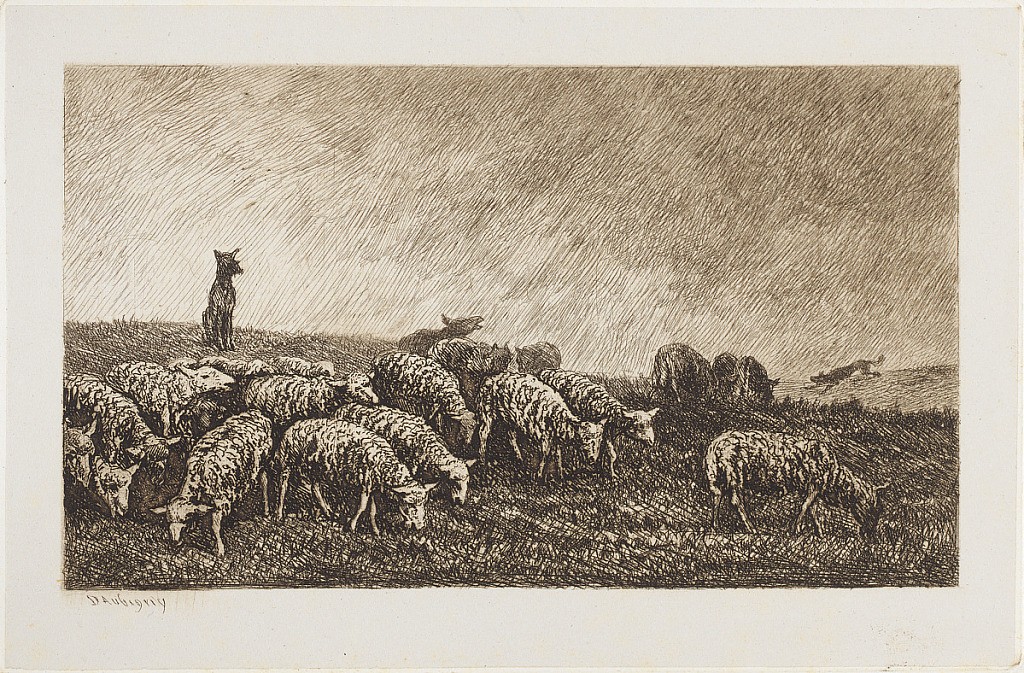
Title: Le Guet du Chien
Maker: Charles Francois Daubigny, 1817-1878
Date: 1851
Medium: Etching in dark brown ink on paper
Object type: Print
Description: A flock of grazing sheep, with a dog seated on a grassy hillock, at left, watching over them. A running dog is seen in the right distance.